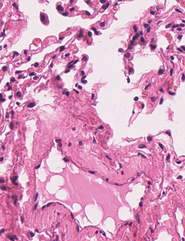
Tumor epithelial tissue: no
Tumor-associated stroma tissue: no
Normal tissue: yes